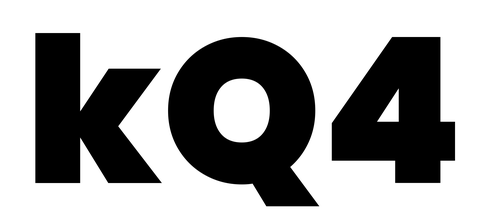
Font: Poppins-Black